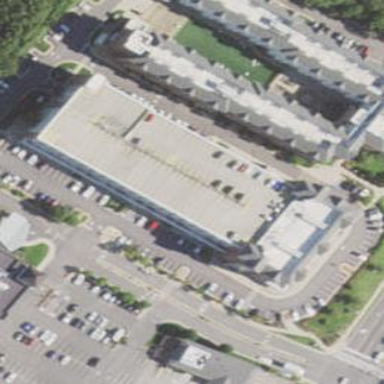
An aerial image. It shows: Multi-storey parking building.